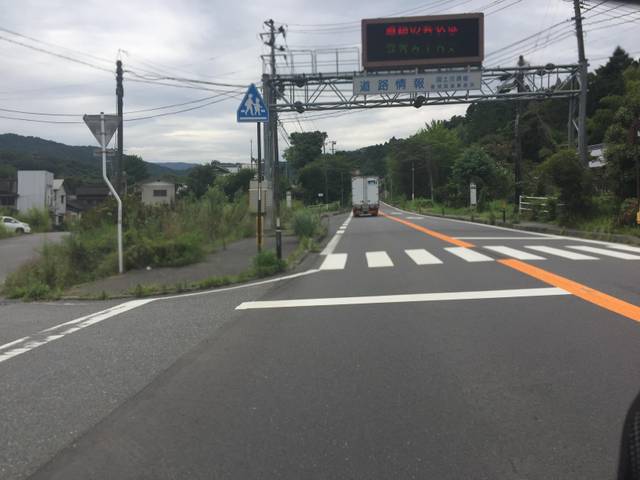
Region: Japan
Coordinates: 37.071, 140.836